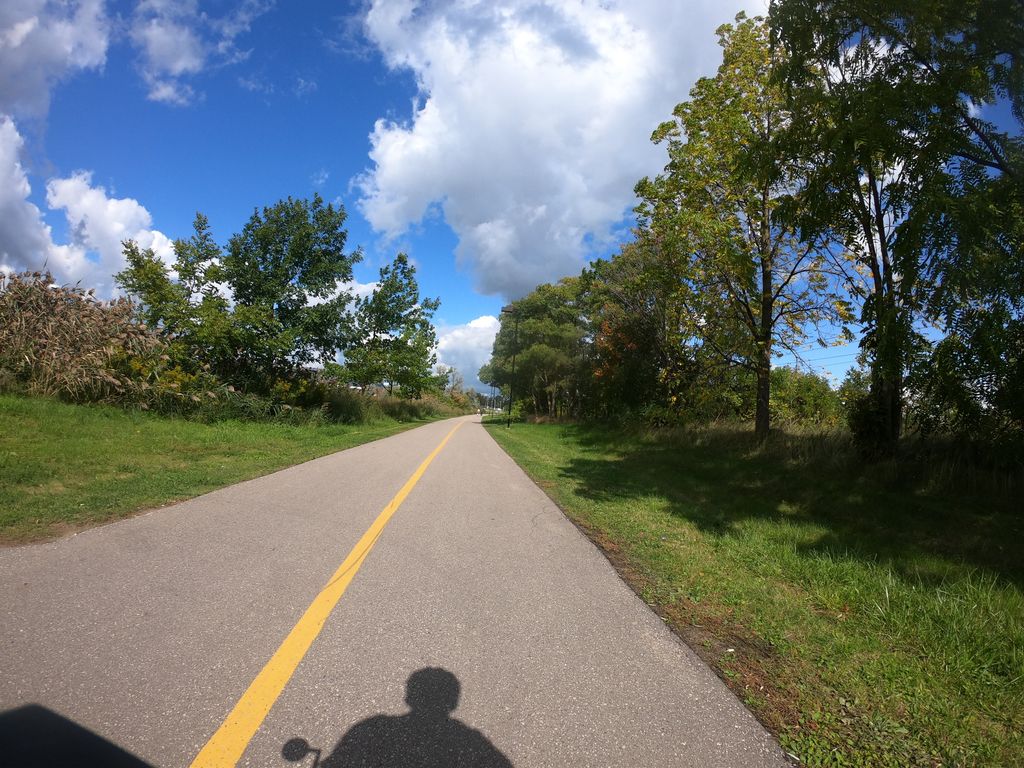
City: kitchener-waterloo